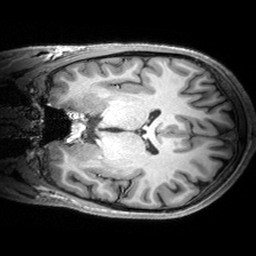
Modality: T1w
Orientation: coronal
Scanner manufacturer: siemens
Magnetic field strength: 3 T
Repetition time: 2.53 s
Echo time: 0.00299 s